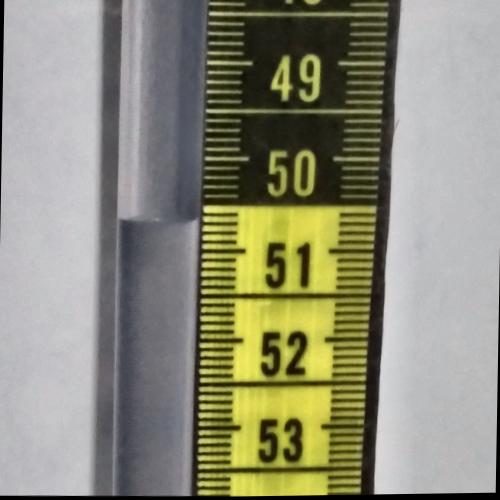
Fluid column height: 50.7 cm